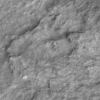
Label: not_dusty